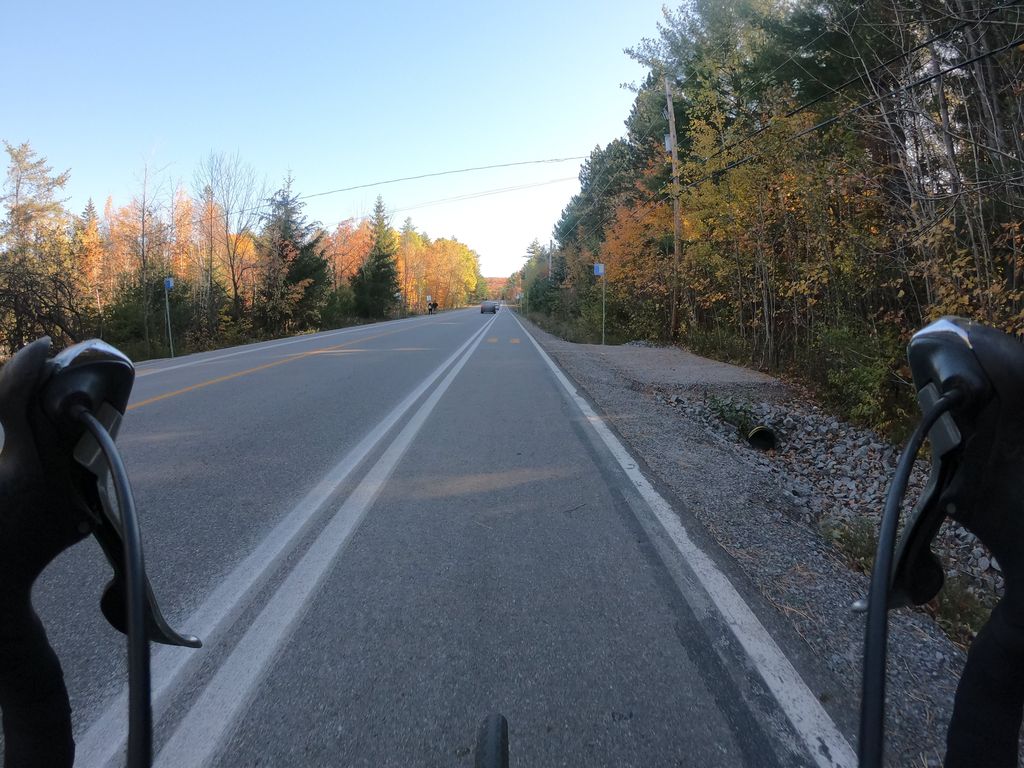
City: ottawa-gatineau